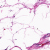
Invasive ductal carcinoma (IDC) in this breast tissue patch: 0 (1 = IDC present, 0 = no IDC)